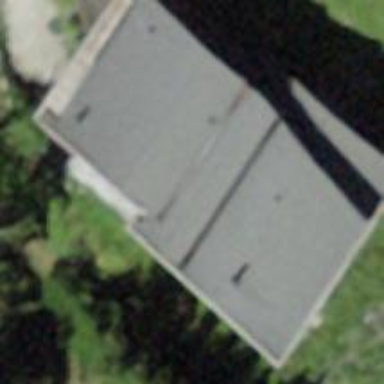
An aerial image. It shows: Detached building.